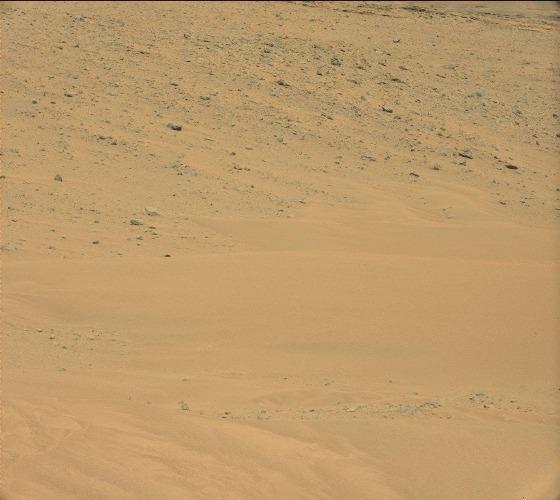
Terrain classes present: Gravel / Sand / Soil, Rock